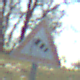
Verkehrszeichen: SeitenwindVonLinks
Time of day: MorningAfternoon
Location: Outdoor (Nature)
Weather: Clear
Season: Winter
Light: Natural